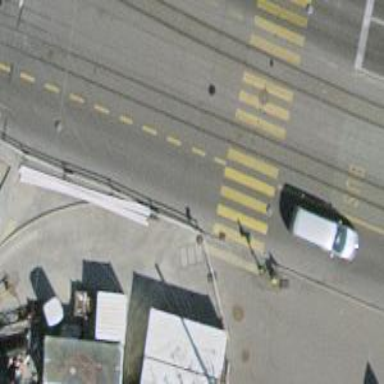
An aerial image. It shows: Crossing with traffic signals.